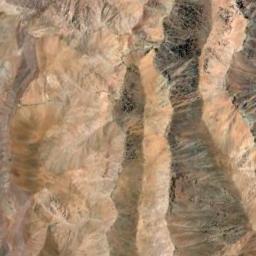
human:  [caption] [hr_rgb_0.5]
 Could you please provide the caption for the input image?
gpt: The mountain is rugged and rough .

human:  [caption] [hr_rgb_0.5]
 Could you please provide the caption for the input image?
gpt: The mountain is full of yellow soil .

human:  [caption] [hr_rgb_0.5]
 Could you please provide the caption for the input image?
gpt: There are some bare areas on this mountain .

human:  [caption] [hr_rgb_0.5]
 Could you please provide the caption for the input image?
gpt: The mountain has a rugged surface and its rocks are yellow .

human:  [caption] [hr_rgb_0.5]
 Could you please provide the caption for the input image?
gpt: There are some ridges on the brown mountain .